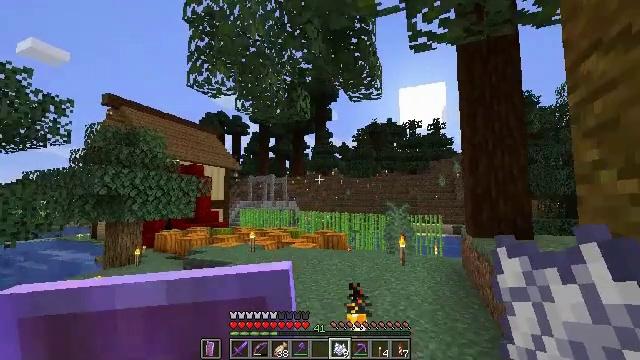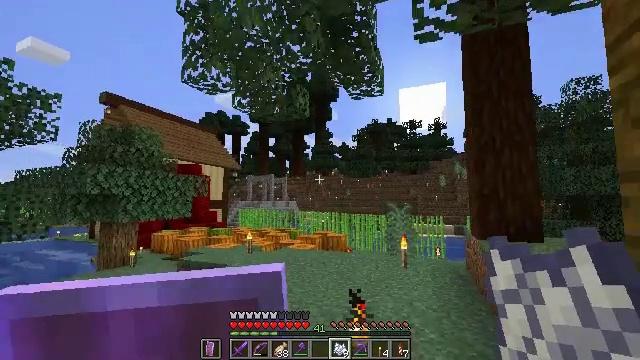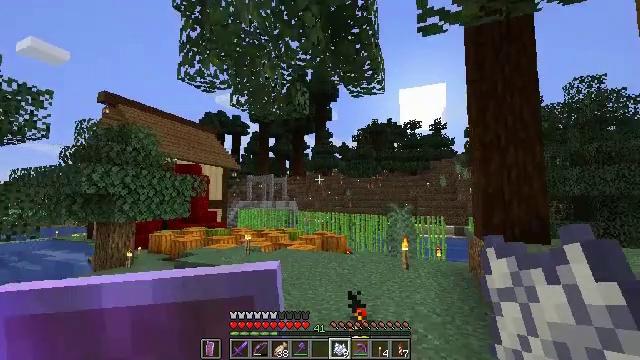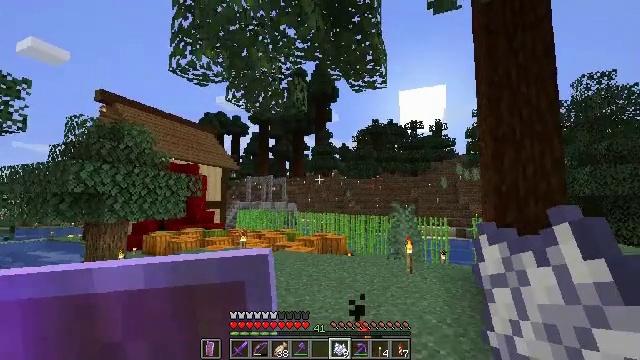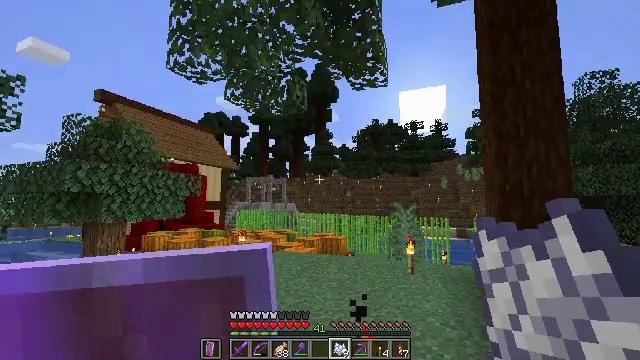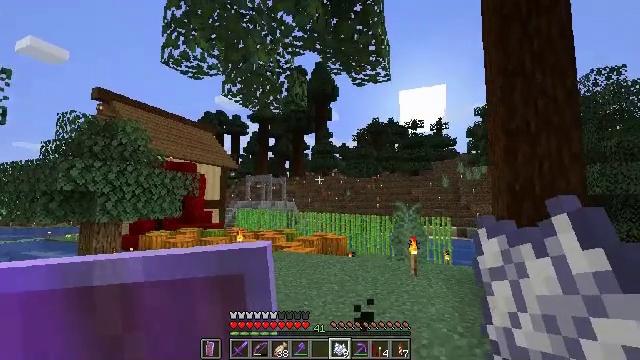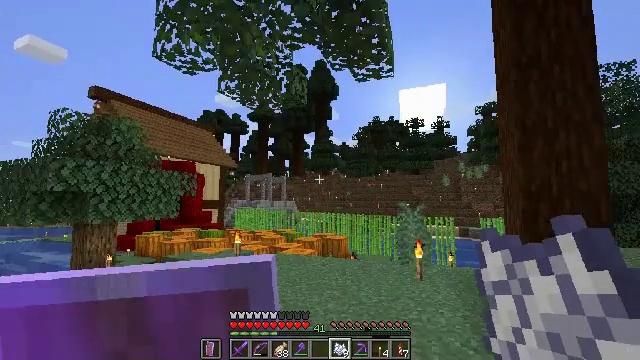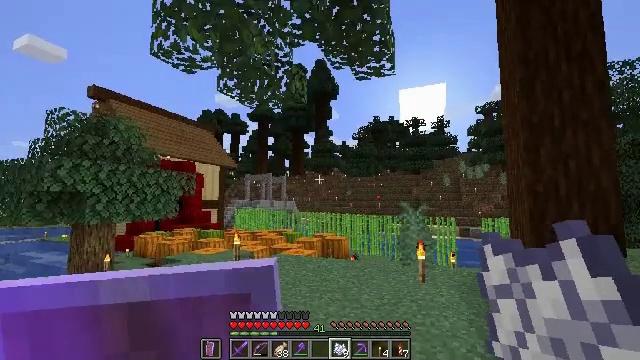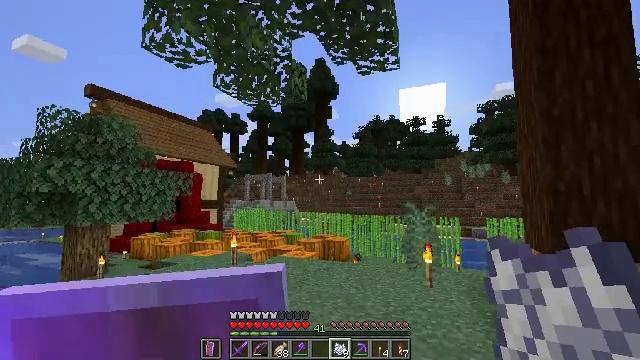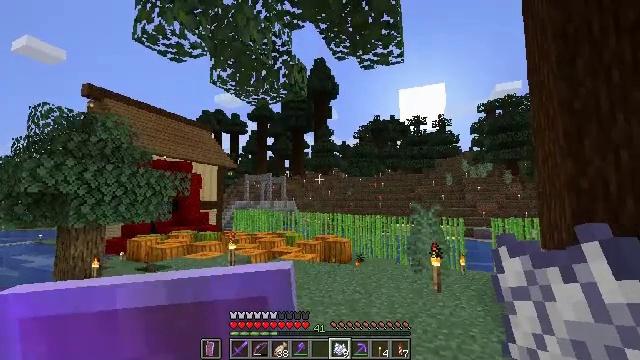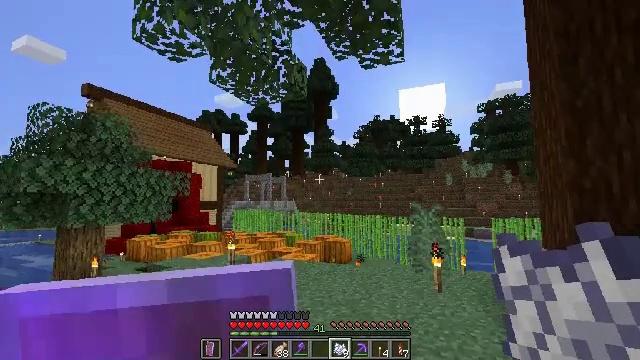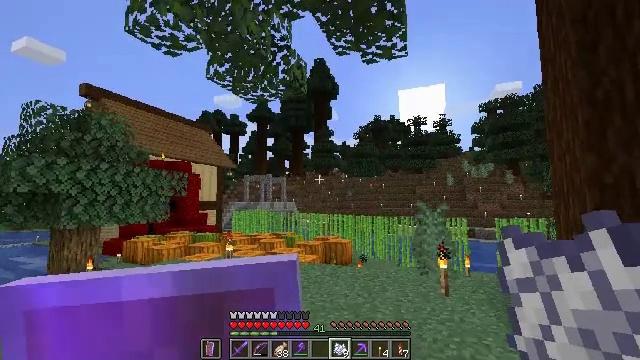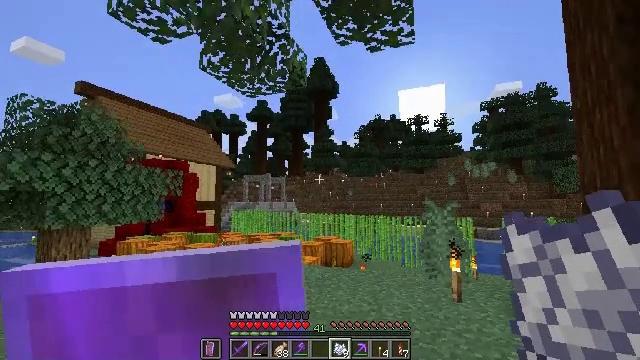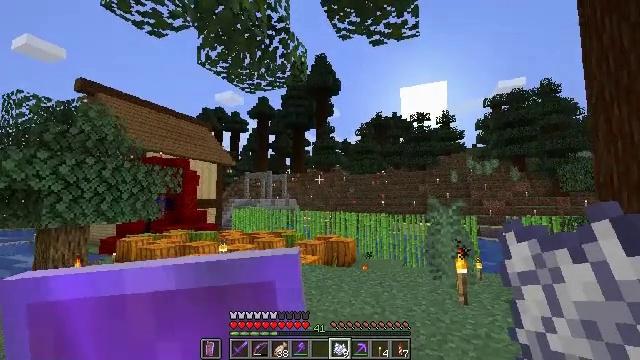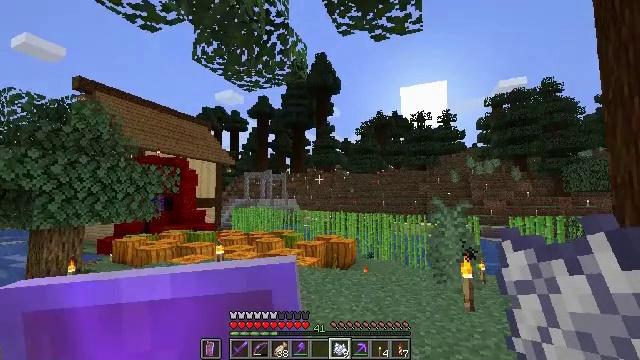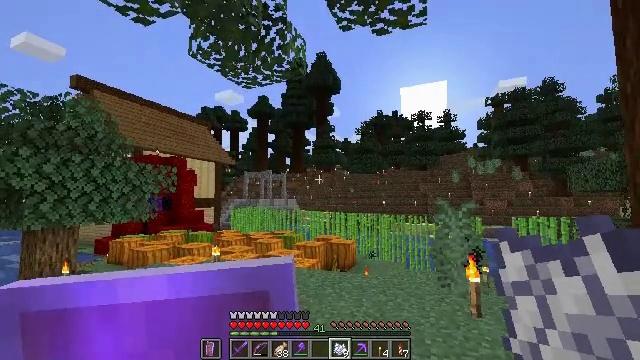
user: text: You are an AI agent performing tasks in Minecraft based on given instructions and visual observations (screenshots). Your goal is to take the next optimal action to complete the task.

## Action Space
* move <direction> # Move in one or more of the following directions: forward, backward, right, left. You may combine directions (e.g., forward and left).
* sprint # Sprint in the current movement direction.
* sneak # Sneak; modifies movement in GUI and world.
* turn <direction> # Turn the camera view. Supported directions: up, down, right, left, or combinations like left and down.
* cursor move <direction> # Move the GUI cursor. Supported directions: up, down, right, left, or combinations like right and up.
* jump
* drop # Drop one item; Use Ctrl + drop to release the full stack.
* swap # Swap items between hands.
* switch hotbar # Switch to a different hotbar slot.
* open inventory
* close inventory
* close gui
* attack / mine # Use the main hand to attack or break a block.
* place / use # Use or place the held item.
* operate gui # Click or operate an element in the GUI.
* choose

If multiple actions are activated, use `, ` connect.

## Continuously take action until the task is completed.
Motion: motion action
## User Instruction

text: Clear the jungle leaves to make way.
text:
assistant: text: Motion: move forward
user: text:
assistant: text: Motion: move forward
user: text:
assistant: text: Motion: move forward
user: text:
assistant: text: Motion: move forward
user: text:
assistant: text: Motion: move forward
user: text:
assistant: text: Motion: move forward
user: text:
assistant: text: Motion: move forward
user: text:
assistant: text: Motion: move forward
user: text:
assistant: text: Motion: move forward
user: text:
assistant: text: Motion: move forward
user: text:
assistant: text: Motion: move forward
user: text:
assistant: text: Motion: move forward
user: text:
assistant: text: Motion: move forward
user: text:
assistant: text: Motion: move forward
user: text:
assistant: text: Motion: no_op
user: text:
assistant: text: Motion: no_op
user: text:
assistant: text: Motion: no_op
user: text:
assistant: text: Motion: no_op
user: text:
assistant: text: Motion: no_op
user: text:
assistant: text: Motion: no_op
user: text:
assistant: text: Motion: no_op
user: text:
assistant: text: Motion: no_op
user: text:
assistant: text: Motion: no_op
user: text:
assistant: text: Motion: no_op
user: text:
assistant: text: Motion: no_op
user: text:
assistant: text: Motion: no_op
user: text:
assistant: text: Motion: no_op
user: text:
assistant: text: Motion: no_op
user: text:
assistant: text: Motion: no_op
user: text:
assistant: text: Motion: no_op